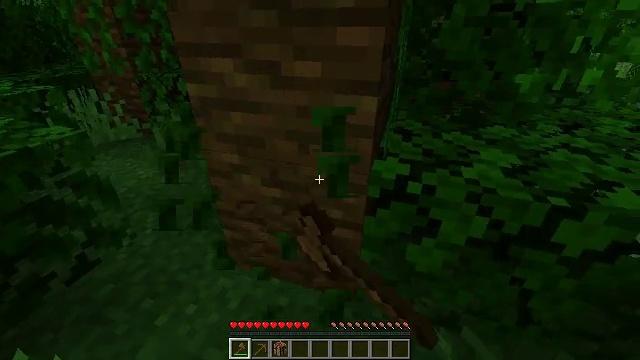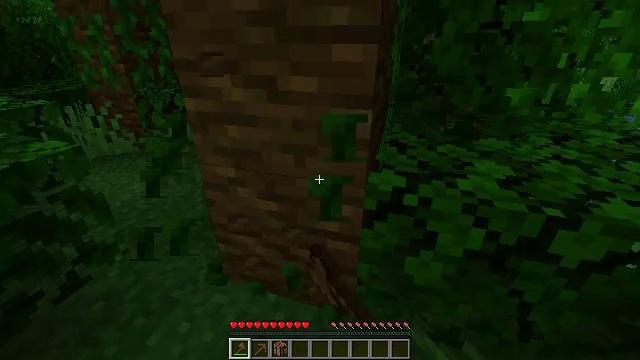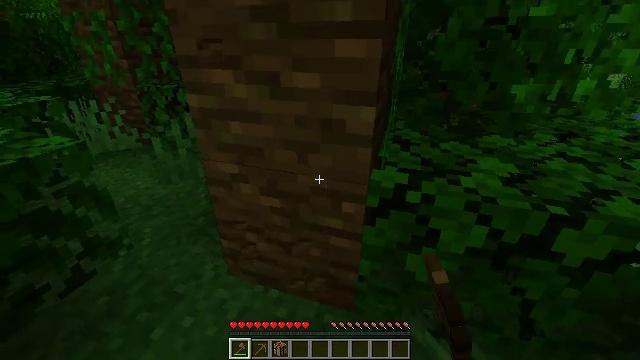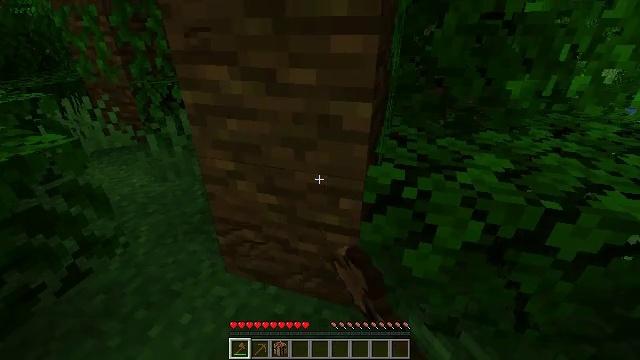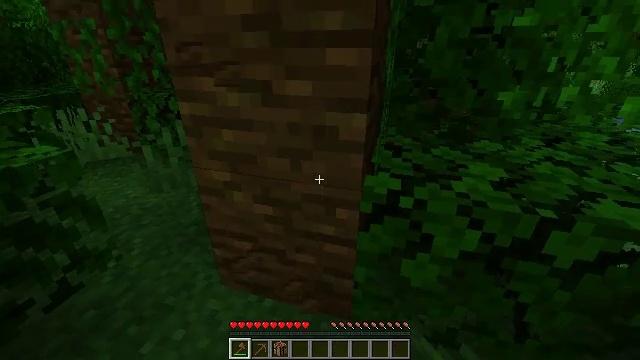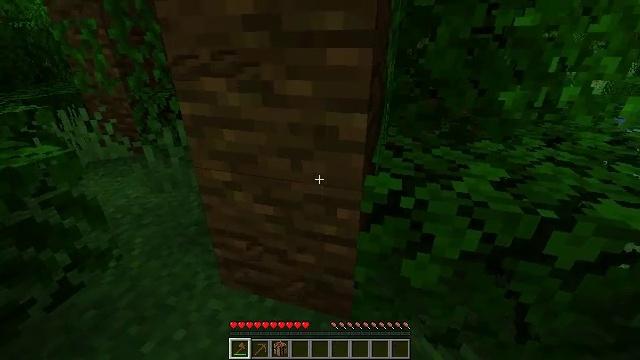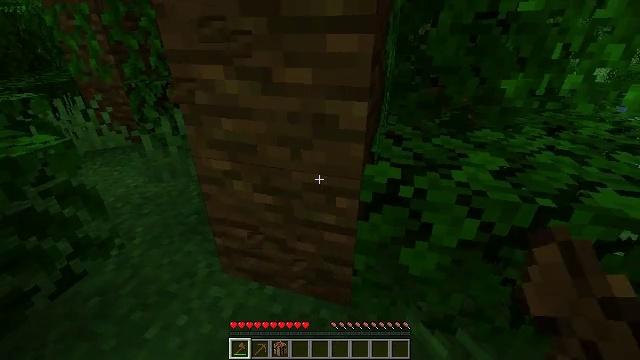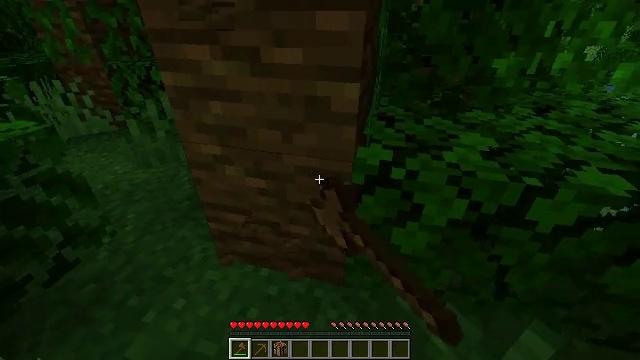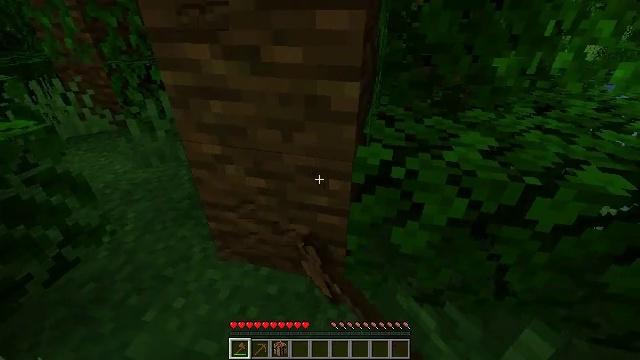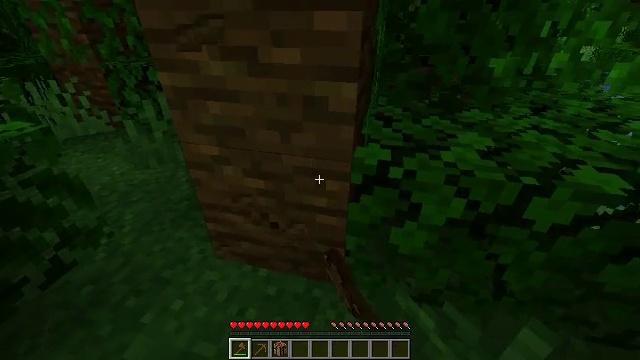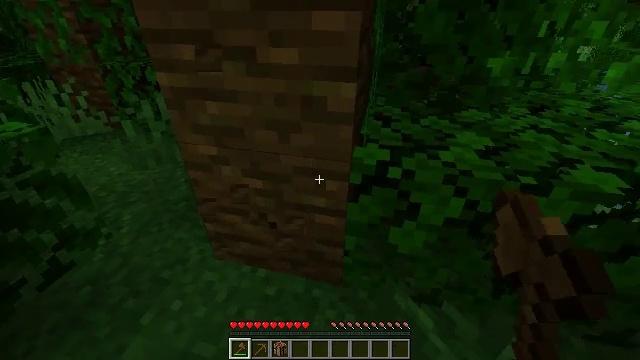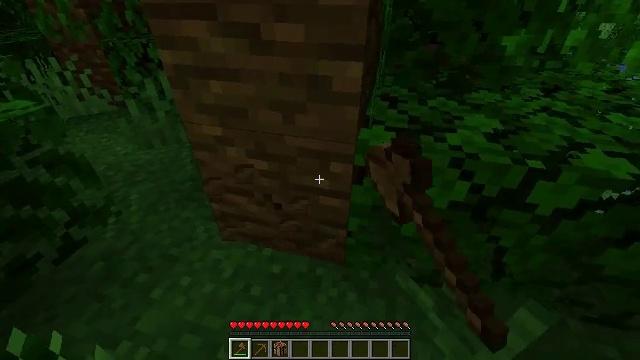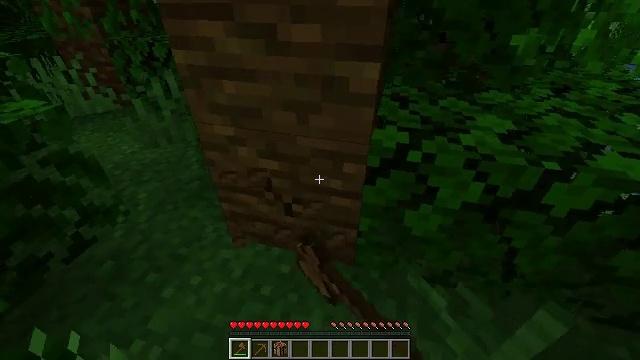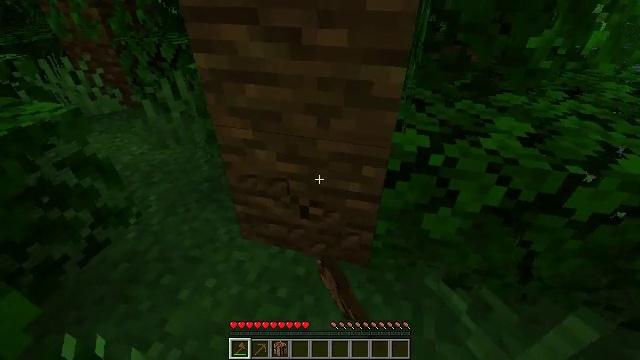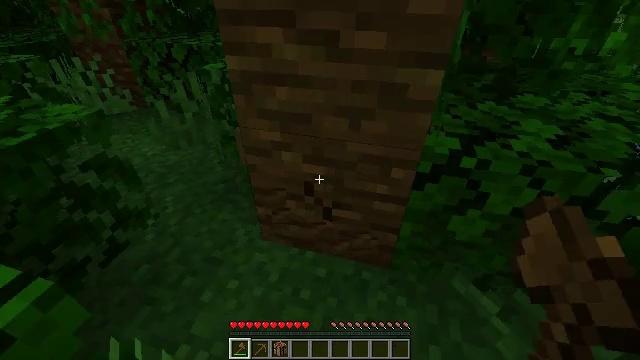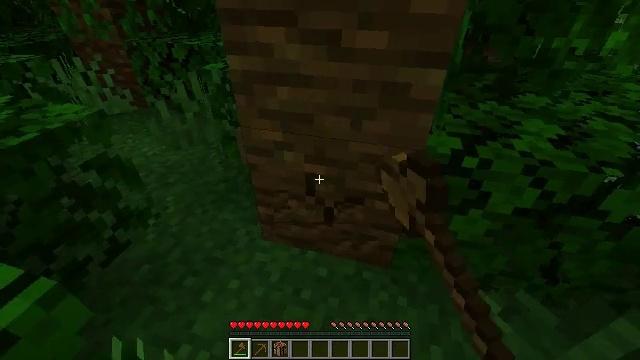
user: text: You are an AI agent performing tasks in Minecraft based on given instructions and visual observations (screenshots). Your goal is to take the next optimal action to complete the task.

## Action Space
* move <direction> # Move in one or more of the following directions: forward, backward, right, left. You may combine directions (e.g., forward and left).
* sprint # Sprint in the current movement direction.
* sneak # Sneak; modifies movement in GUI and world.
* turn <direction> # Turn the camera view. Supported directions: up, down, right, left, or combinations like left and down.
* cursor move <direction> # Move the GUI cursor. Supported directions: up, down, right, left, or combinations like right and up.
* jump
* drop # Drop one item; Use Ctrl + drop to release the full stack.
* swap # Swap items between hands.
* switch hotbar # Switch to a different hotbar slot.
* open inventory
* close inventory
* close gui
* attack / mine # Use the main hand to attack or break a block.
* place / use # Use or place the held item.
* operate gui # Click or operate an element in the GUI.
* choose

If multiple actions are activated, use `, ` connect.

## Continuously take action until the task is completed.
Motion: motion action
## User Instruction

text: Mine the jungle log in the rainforest biome.
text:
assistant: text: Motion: turn up, attack / mine
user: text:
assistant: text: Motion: attack / mine
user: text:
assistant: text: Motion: attack / mine
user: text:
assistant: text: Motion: turn up, attack / mine
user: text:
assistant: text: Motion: attack / mine
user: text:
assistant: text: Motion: turn down, attack / mine
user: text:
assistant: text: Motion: turn right and down, attack / mine
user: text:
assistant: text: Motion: attack / mine
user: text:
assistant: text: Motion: attack / mine
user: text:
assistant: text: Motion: attack / mine
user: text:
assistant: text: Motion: turn left and down, attack / mine
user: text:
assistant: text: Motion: move left, attack / mine
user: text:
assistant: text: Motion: move left, attack / mine
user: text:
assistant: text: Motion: attack / mine
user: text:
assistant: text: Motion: attack / mine
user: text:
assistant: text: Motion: attack / mine
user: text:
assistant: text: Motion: attack / mine
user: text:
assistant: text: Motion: turn right and up, attack / mine
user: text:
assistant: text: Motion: turn right, attack / mine
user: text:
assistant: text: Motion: attack / mine
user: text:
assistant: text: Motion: attack / mine
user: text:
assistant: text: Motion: attack / mine
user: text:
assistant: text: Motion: attack / mine
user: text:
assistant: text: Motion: attack / mine
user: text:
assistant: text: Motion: attack / mine
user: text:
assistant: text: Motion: attack / mine
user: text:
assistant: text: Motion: attack / mine
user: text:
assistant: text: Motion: attack / mine
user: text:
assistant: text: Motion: attack / mine
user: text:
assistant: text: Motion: attack / mine